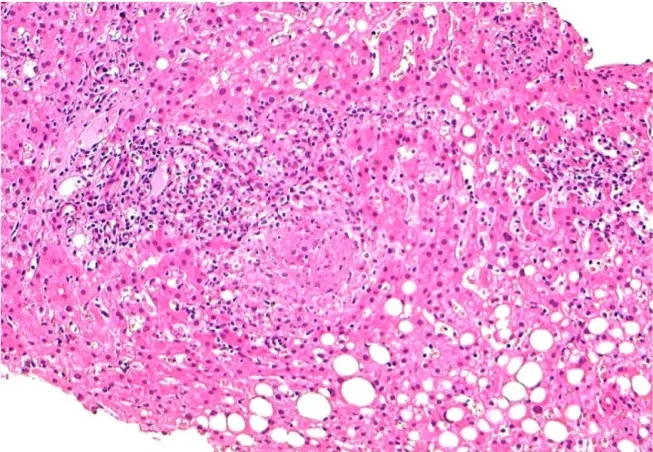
Histological examination of liver biopsy documented non-caseating epithelioid granuloma in the hepatic tissue (100x).
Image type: pathology (h&e)